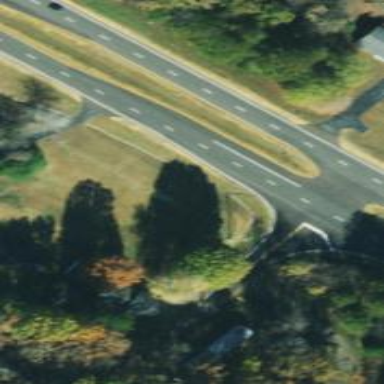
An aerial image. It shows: Expressway with dual carriageways made of asphalt at trunk level.